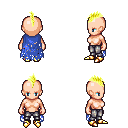
a pixel art fantasy rpg character, female body template, human, light skin, blue tattered cape, metal pants, gold mohawk hairstyle, gold boots, four views (front, back, left, right), 2x2 character sprite sheet, small pixel art, hard edges, no anti-aliasing